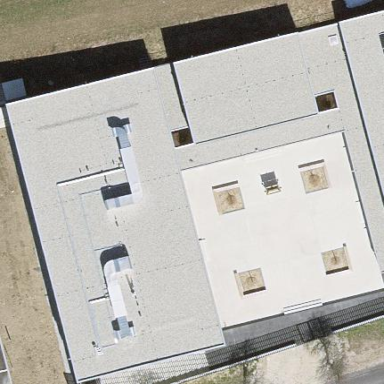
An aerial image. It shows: Building that serves as educational institution office.